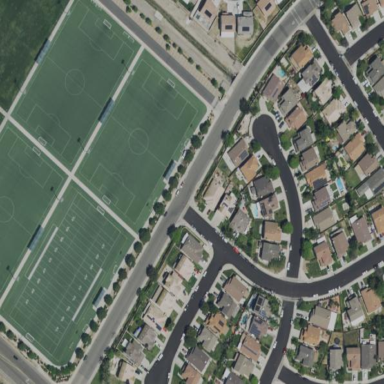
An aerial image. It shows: Soccer pitch designated for leisure and sports activities.